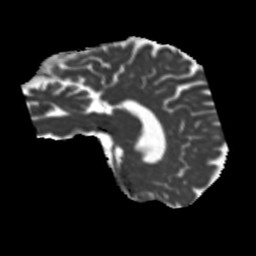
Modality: MD
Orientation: sagittal
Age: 56
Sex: male
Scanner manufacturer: siemens
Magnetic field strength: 3 T
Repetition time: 5.25 s
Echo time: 0.08 s